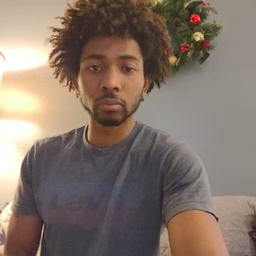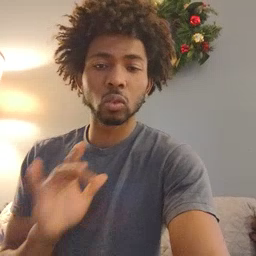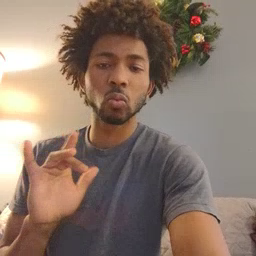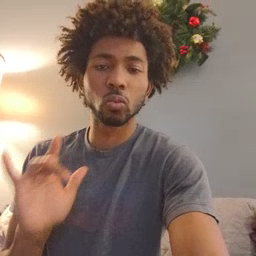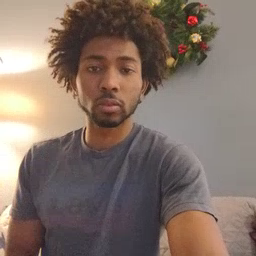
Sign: yucky